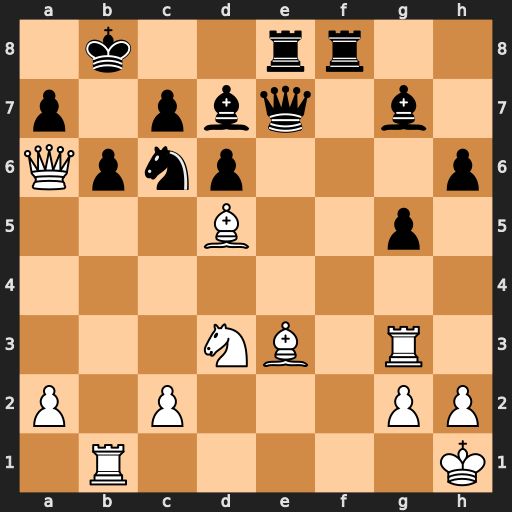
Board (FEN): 1k2rr2/p1pbq1b1/Qpnp3p/3B2p1/8/3NB1R1/P1P3PP/1R5K
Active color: w
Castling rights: -
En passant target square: -
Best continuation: Nb4 Na5 Bg1